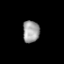
Tissue: prostate
Cell type: T cells
Senescence score: 0.3359
Nuclear area (px): 358
Mean DAPI intensity: 159.978